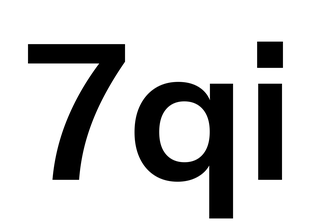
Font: InstrumentSans_SemiBold